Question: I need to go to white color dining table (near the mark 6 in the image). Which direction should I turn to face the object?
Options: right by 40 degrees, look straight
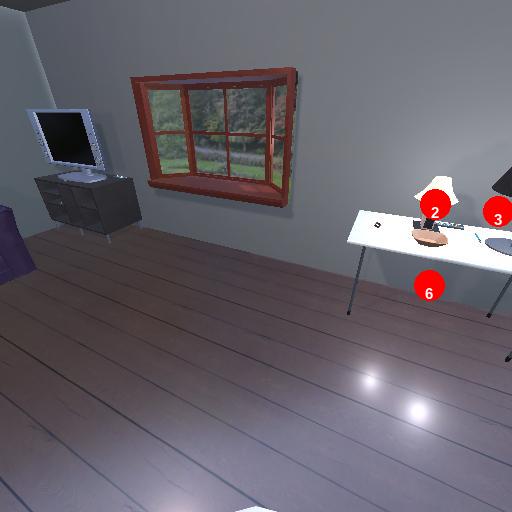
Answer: right by 40 degrees